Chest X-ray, PA view. Patient: 66 years old, sex F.
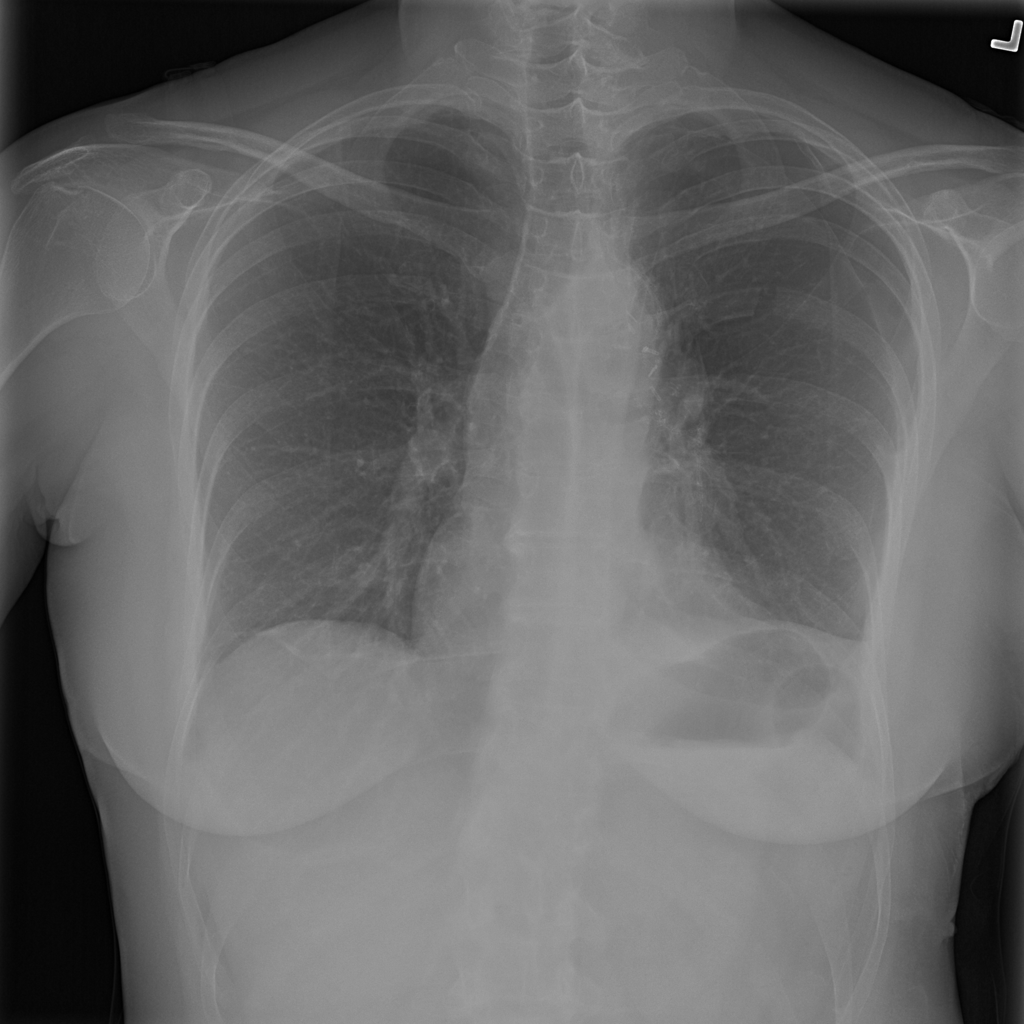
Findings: Effusion, Pneumothorax